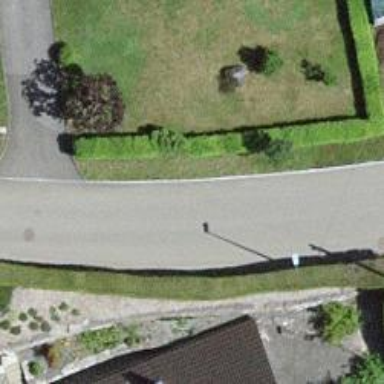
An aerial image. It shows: Residential road.